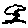
Label: tree